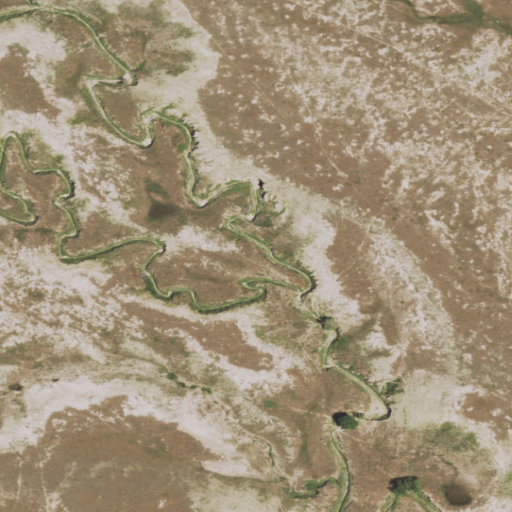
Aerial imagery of valley in Wyoming named North Fork Crooked Draw containing grassland and shrub